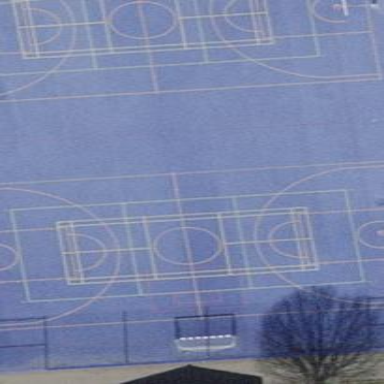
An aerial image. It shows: Tartan basketball court in leisure land pitch.